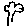
Label: tree